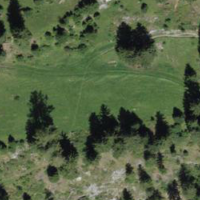
EUNIS habitat code: 43
Species observed at this site:
Neotinea ustulata